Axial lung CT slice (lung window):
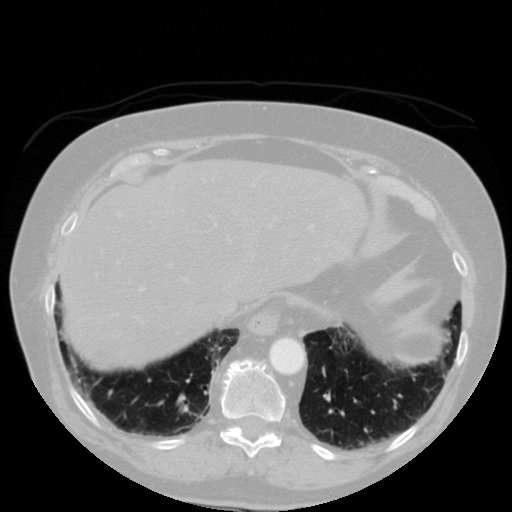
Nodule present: no